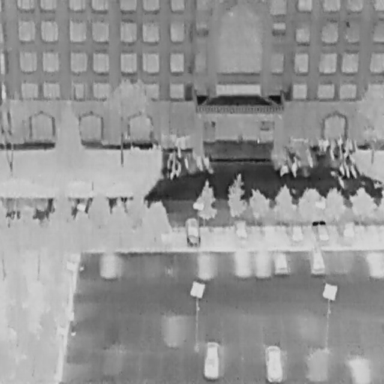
There are 28 objects shown in the infrared image, including eight Cars, and 20 Bicycles.